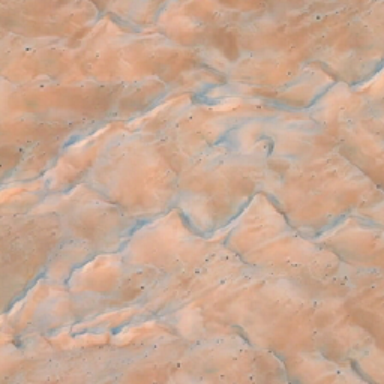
There is a blue spot in a dark yellow desert .